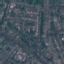
Label: Residential